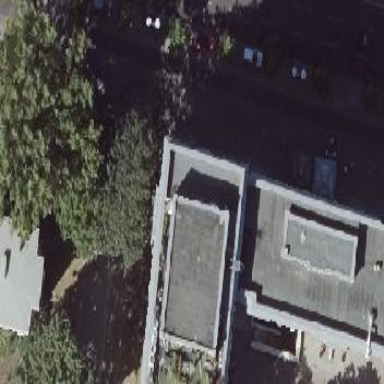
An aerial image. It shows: Building consisting of apartments.